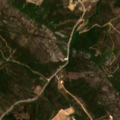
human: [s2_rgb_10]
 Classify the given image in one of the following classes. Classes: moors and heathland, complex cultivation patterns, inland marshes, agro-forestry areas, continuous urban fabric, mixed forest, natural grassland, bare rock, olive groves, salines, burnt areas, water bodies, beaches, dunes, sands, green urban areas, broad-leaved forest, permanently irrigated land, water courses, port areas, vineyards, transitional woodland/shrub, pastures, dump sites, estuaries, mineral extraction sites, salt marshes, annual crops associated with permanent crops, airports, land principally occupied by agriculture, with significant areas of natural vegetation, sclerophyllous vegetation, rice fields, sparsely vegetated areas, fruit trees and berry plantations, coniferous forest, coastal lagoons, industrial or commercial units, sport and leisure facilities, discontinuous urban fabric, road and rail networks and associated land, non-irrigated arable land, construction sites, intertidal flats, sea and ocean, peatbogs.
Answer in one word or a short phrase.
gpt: olive groves, complex cultivation patterns, moors and heathland, transitional woodland/shrub